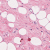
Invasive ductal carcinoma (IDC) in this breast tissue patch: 0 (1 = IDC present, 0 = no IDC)